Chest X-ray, AP view. Patient: 40 years old, sex F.
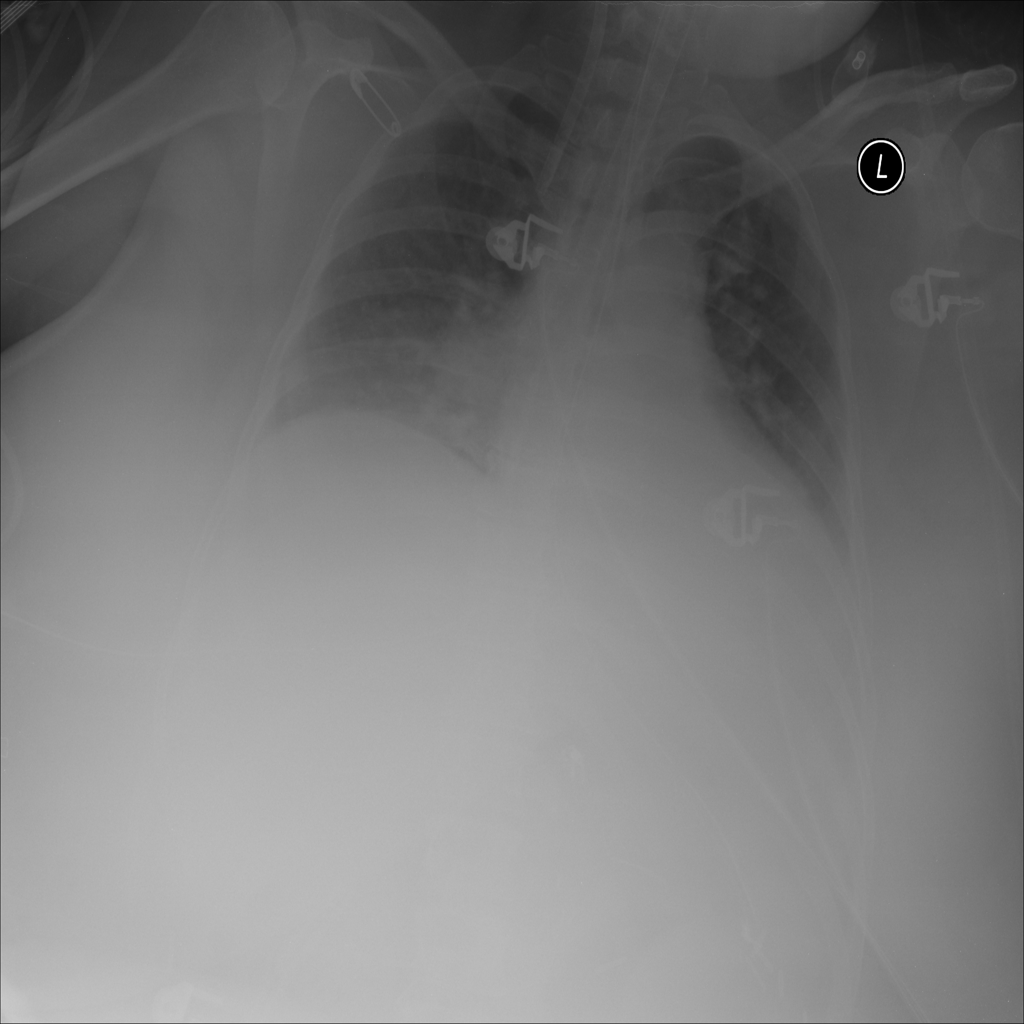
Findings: No Finding